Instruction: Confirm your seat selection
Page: seats
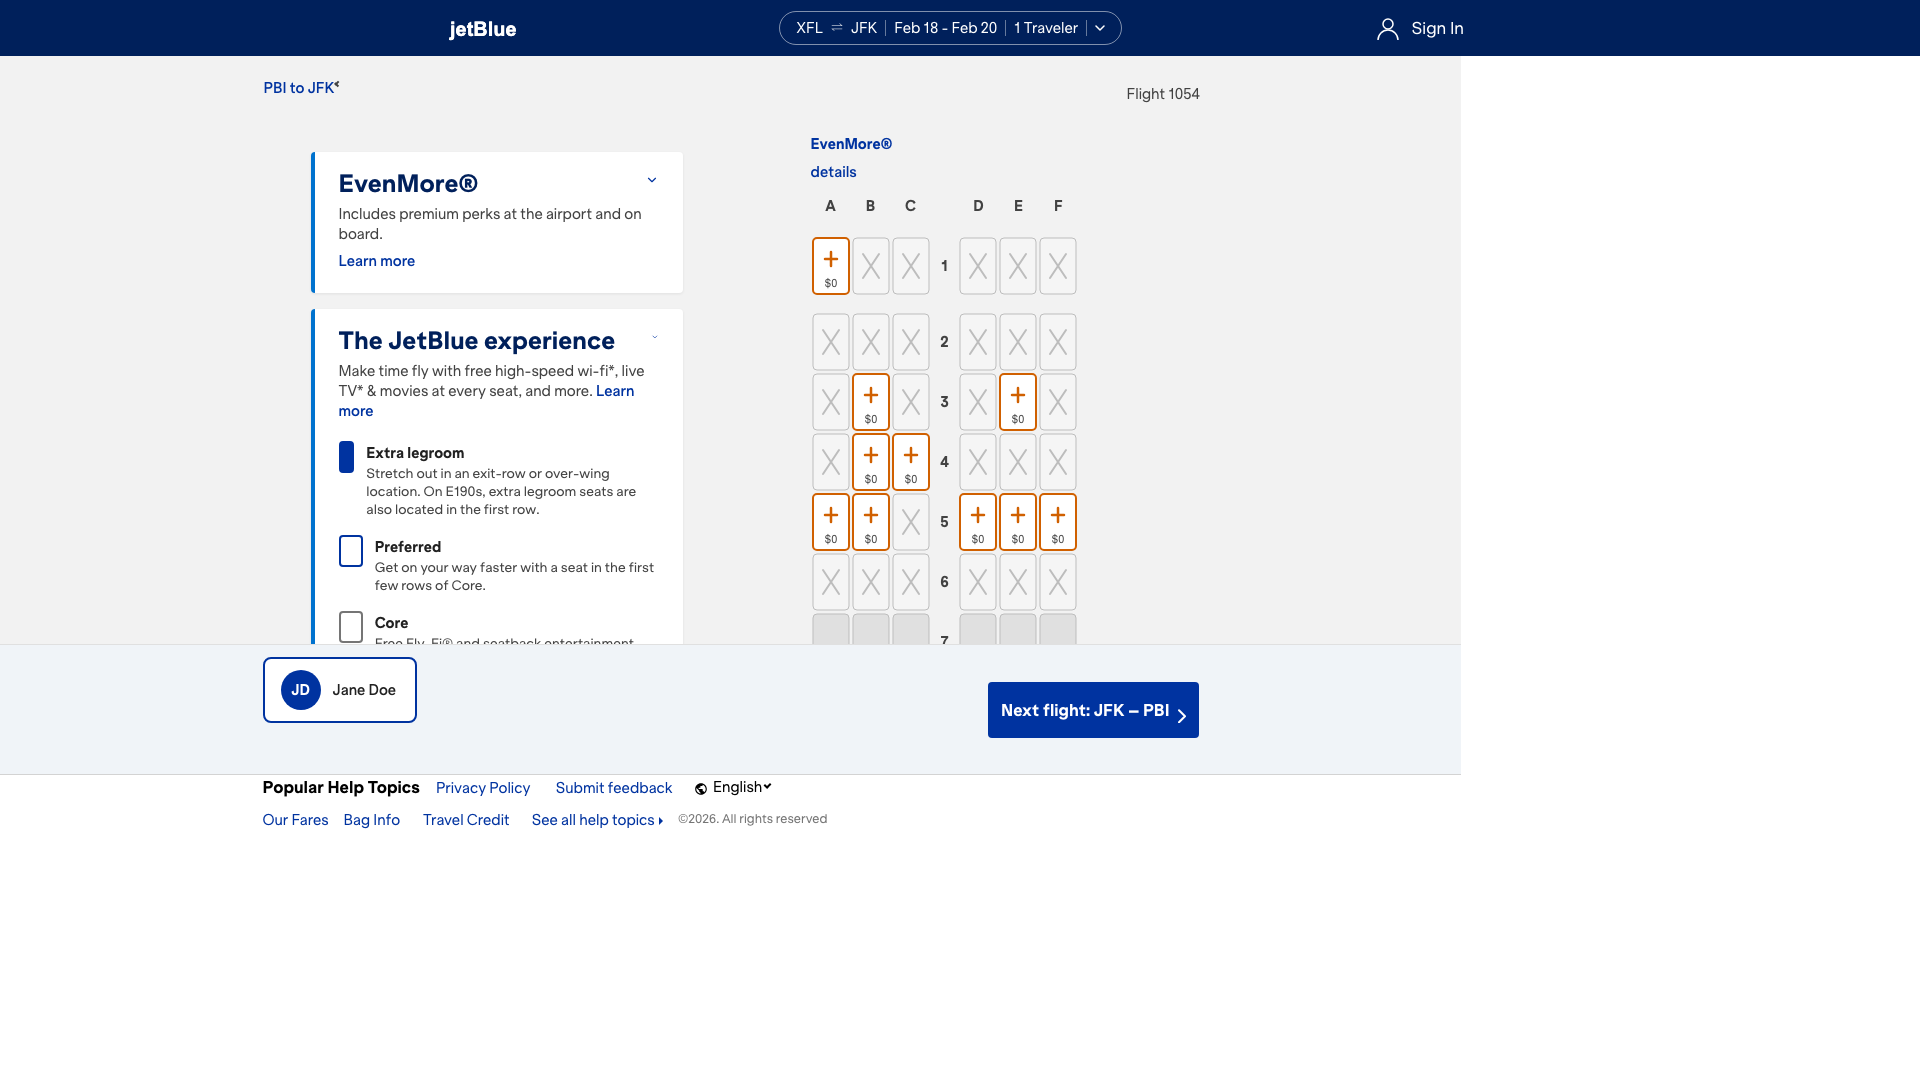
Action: click